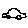
Label: car